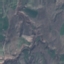
Label: HerbaceousVegetation